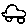
Label: car